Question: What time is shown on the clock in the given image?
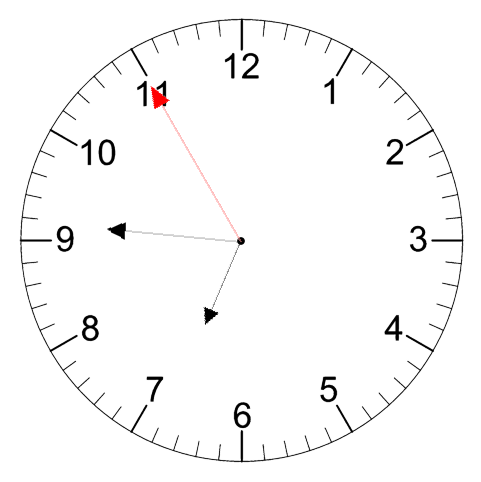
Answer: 06:45:55